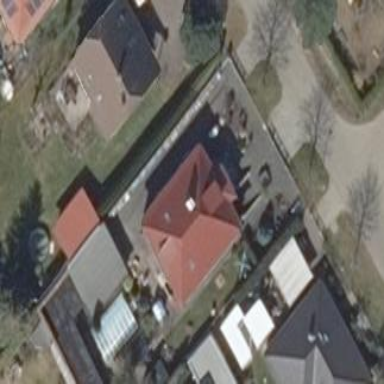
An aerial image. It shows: Detached building with hipped roof.